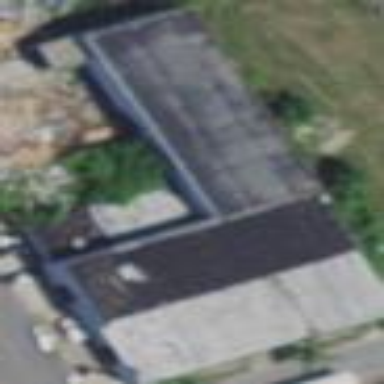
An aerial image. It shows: Factory building in ruins.